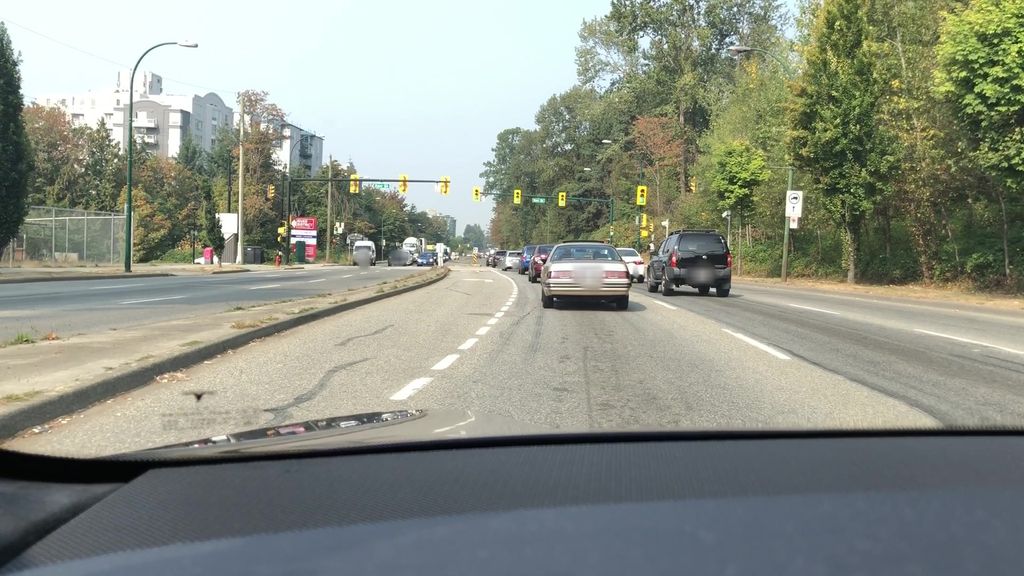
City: vancouver